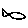
Label: fish